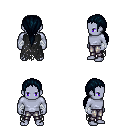
a pixel art fantasy rpg character, male body template, dark elf, purple skin, black tattered cape, metal pants, raven ponytail hairstyle, white cloth bandages, four views (front, back, left, right), 2x2 character sprite sheet, small pixel art, hard edges, no anti-aliasing